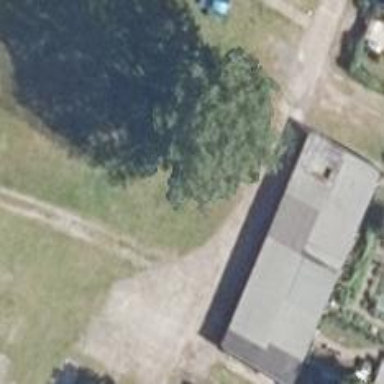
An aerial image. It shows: Flat-roofed garages.